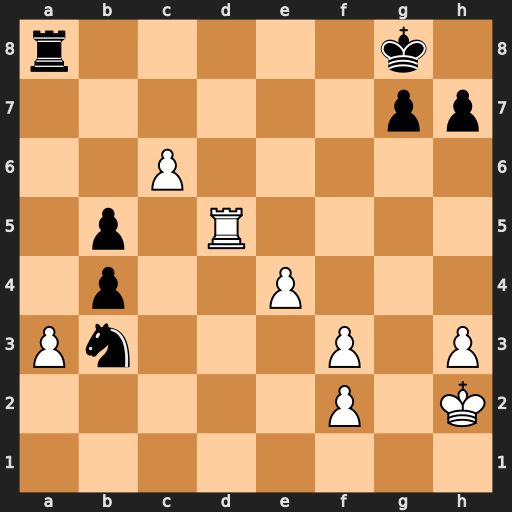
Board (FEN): r5k1/6pp/2P5/1p1R4/1p2P3/Pn3P1P/5P1K/8
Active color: w
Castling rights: -
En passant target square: -
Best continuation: c7 Kf7 Rd8 Rxd8 cxd8=Q